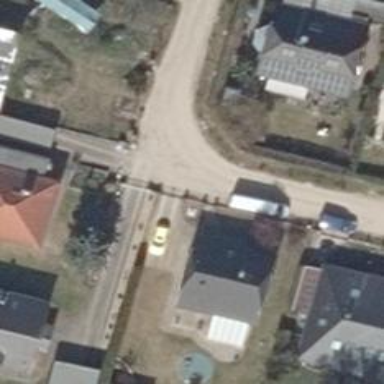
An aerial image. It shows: Driveway.